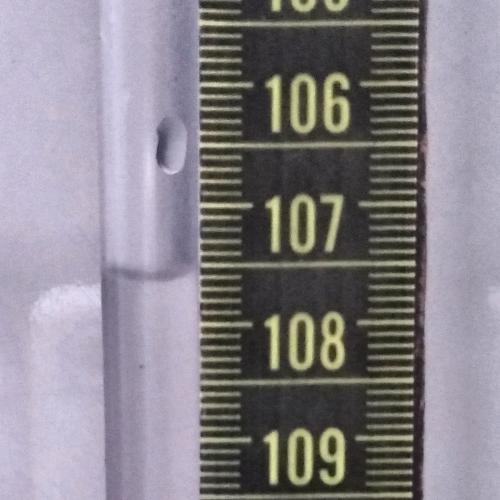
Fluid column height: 107.6 cm